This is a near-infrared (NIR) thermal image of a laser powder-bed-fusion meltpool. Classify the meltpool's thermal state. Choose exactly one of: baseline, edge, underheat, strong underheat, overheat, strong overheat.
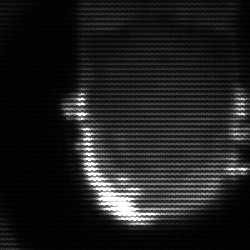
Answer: baseline